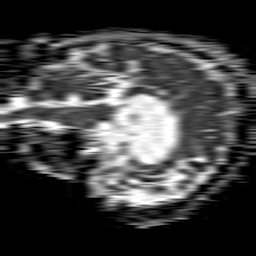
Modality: ADC
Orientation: sagittal
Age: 83
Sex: female
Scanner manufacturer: philips
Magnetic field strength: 1.5 T
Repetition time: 4.6 s
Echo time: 0.08631 s